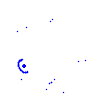
Particle: proton